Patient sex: M
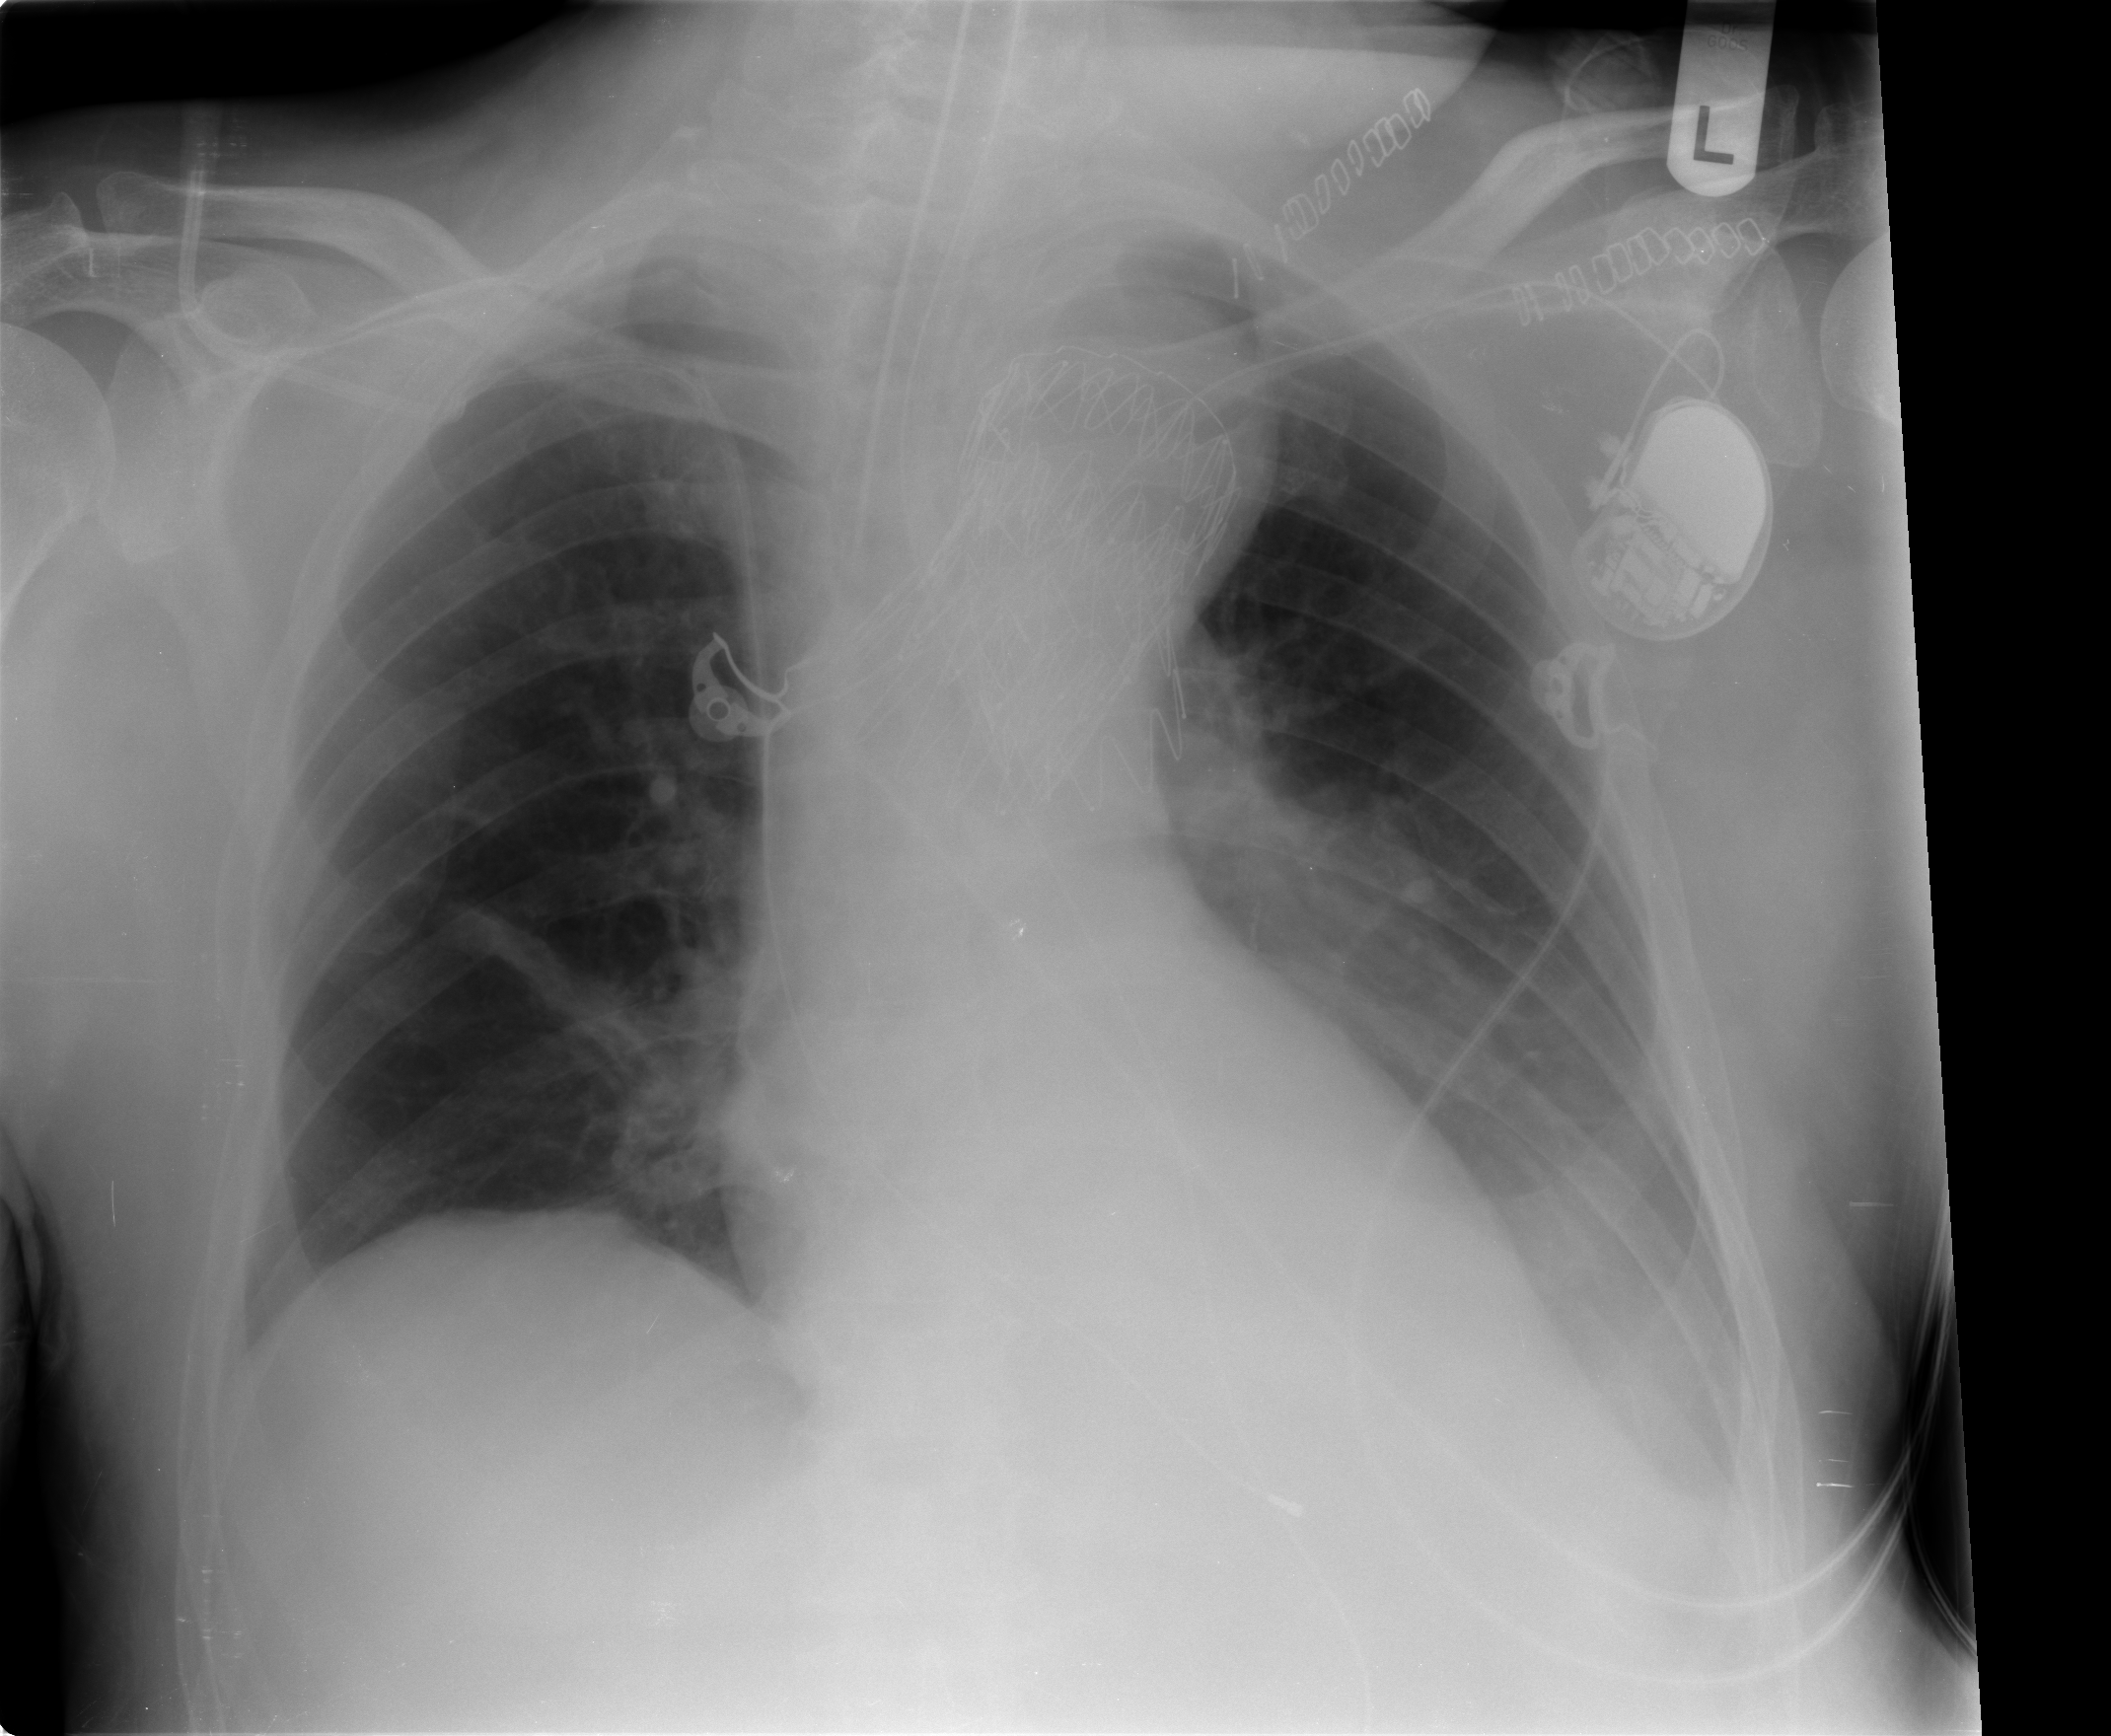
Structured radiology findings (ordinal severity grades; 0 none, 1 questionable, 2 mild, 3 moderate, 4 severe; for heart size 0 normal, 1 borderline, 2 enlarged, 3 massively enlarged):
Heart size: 0
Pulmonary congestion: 0
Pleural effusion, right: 0
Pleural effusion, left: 1
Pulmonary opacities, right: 0
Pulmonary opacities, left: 0
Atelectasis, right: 2
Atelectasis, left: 2